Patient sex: M
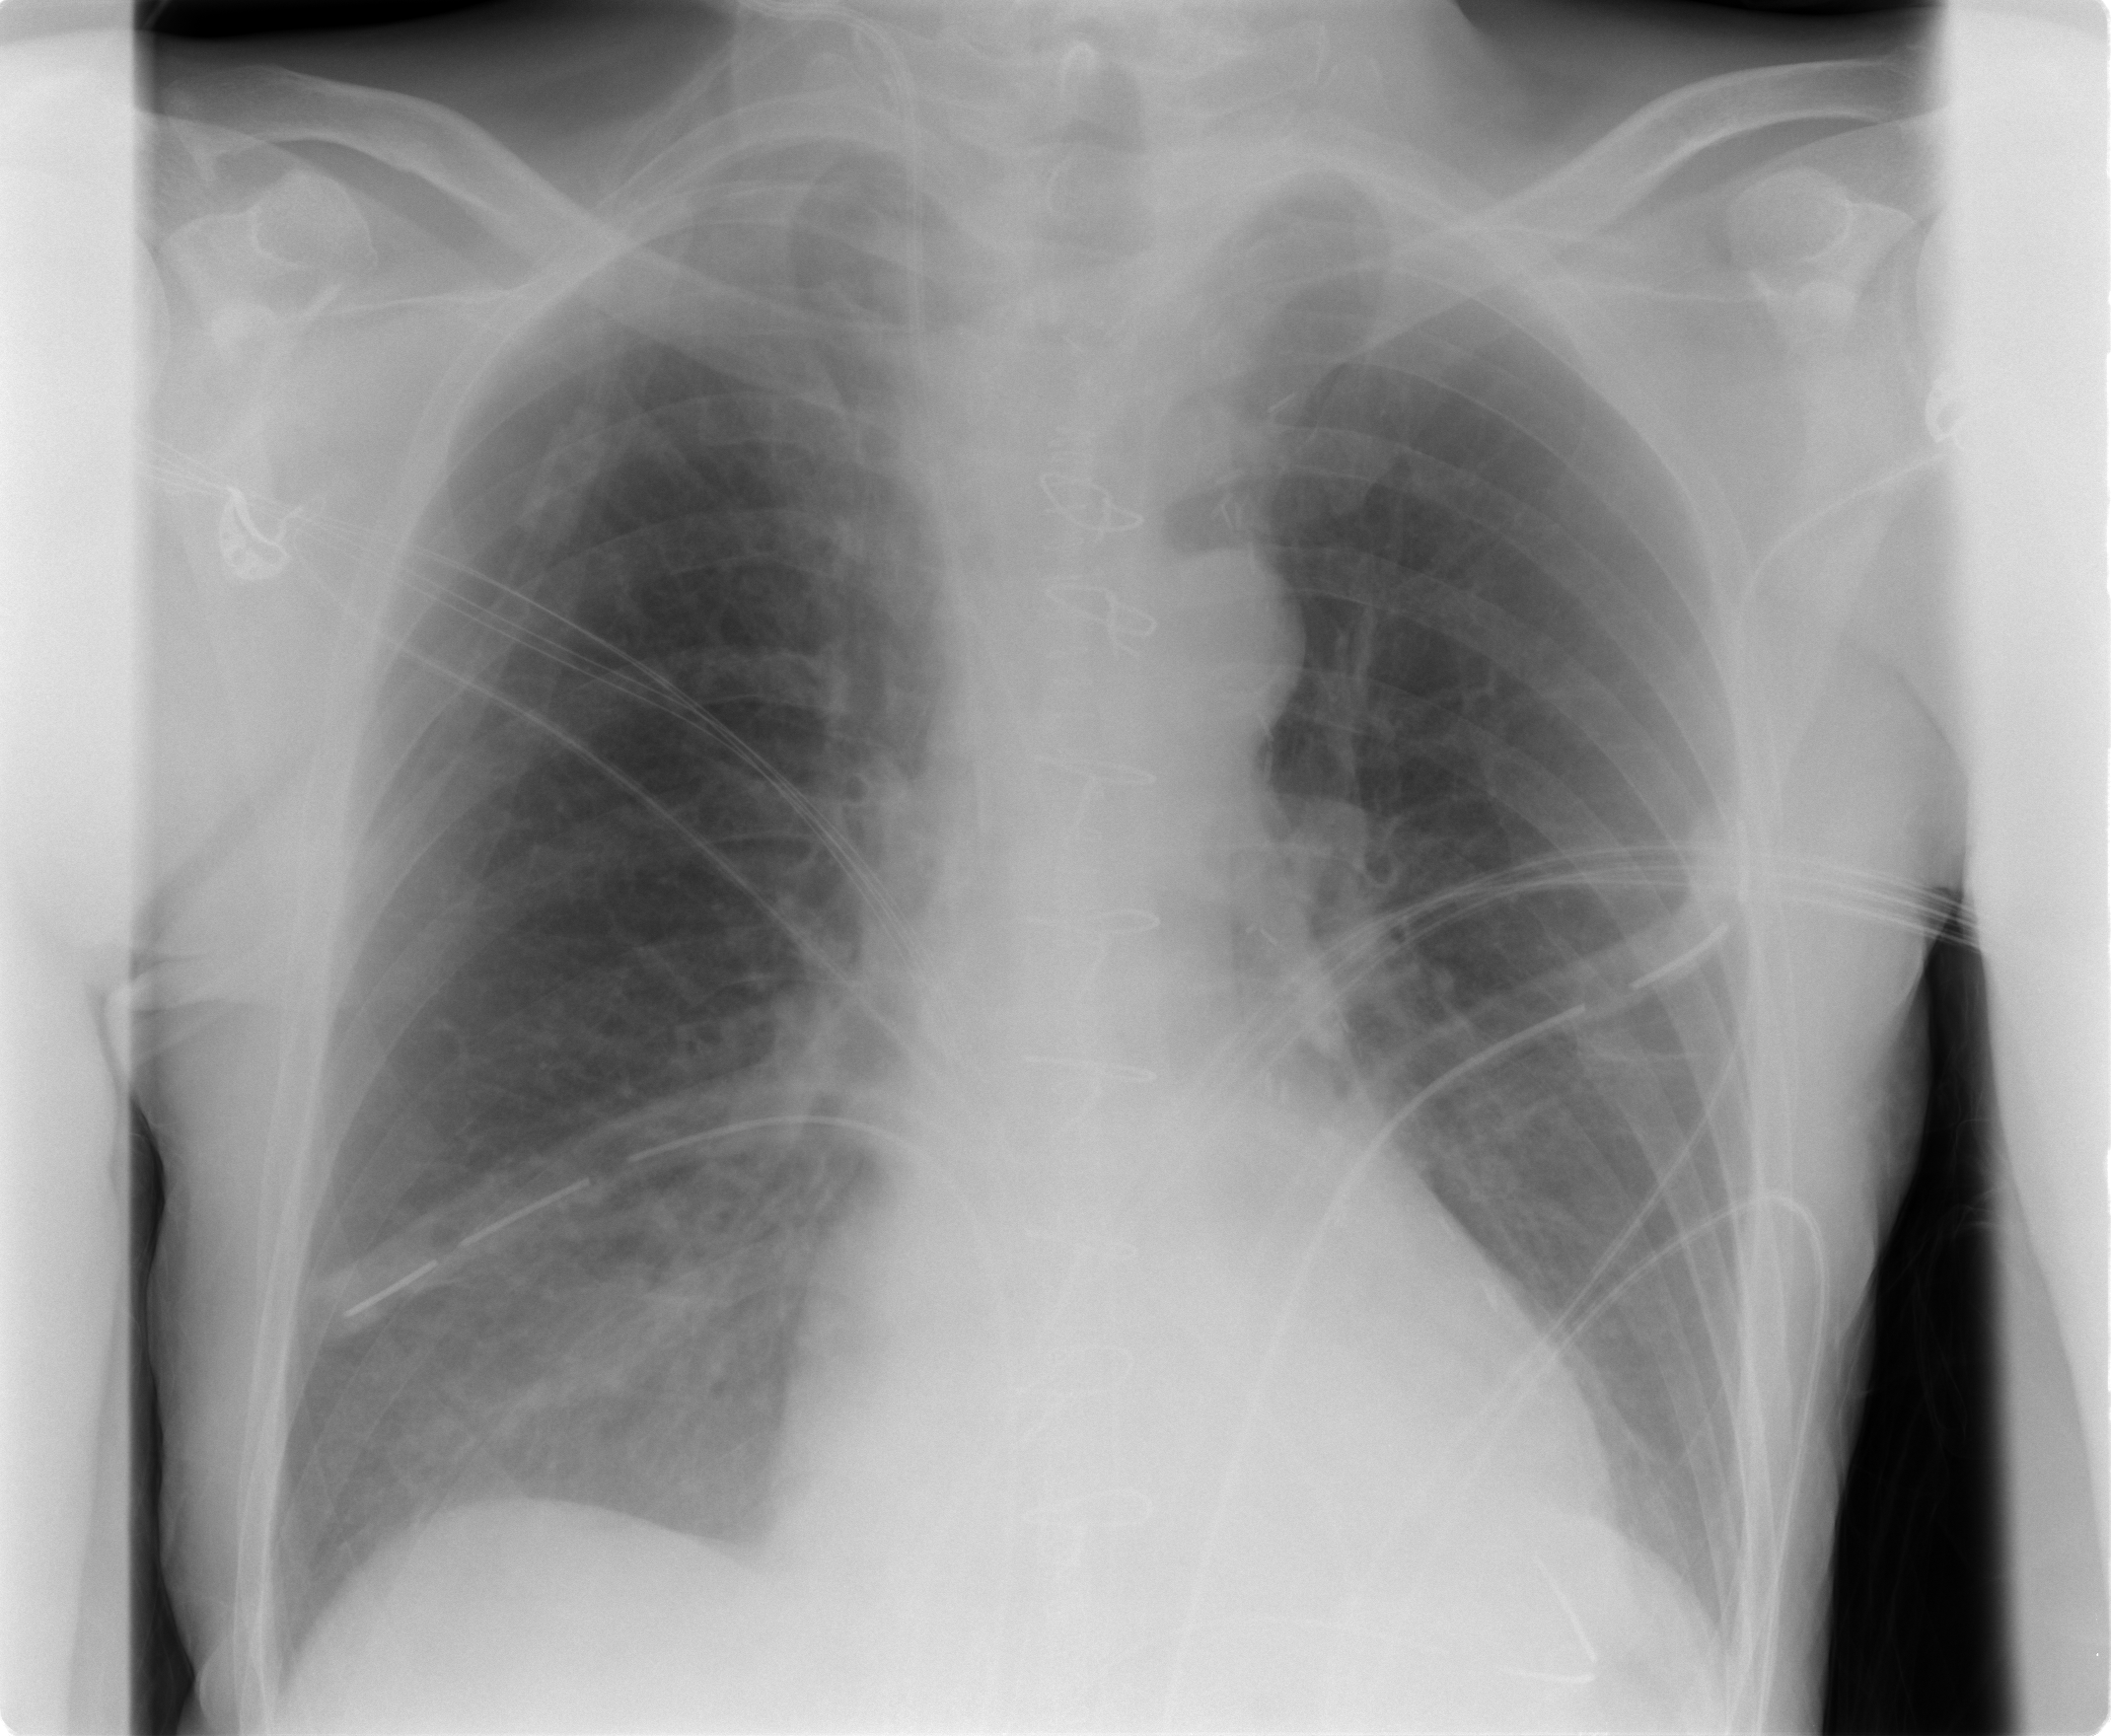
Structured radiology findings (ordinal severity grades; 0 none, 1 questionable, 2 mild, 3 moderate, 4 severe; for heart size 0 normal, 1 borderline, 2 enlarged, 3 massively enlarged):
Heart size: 0
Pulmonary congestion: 0
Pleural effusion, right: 0
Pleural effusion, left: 1
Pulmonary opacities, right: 0
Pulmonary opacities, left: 0
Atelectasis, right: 0
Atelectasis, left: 0